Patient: sex M, age 79
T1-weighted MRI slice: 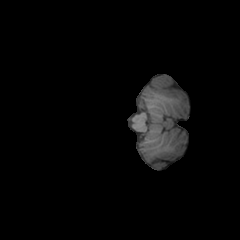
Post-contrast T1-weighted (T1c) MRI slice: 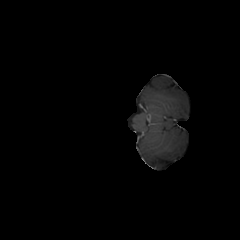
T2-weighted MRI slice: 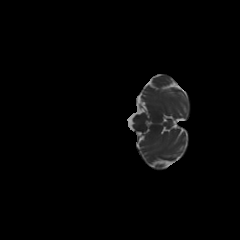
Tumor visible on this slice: no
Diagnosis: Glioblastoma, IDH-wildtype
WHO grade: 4